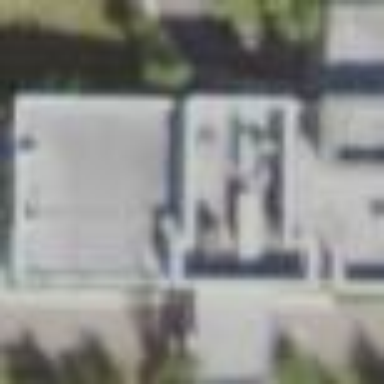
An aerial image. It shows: Hospital building.